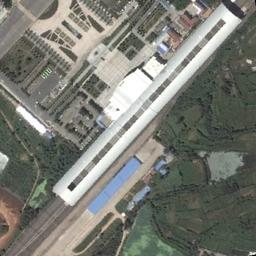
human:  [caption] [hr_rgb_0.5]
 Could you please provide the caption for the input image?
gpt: The railway station has some railways, A white building and some blue makeshift houses and a grove of trees is next to the railway station .

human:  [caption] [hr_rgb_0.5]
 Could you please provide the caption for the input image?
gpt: There are many buildings beside the railway station .

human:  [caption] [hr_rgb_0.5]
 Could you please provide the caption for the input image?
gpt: A nice suburban railway station .

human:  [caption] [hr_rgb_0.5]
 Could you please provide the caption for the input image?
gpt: The railway station is next to some buildings and trees .

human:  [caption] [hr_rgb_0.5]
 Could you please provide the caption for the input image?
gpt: There are green meadows around the white railway station .